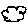
Label: cloud